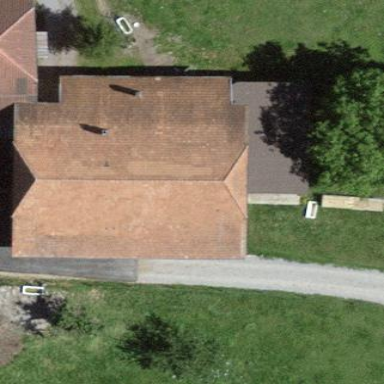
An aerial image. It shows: Rural barn.